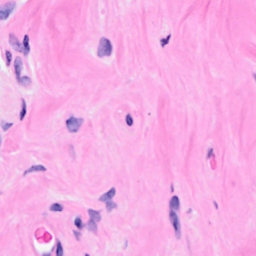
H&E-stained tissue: Breast